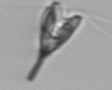
Label: Pyramimonas_longicauda